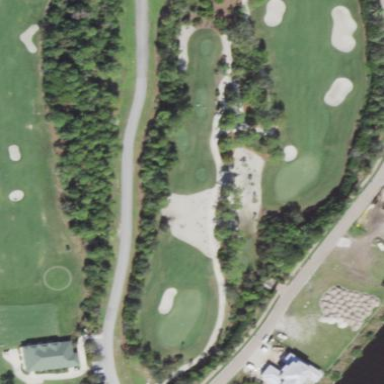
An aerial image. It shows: Bunker on golf course.